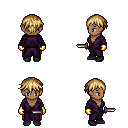
a pixel art fantasy rpg character, female body template, human, dark skin, purple robe, red pants, blonde short bangs hairstyle, gold gloves, black shoes, dagger, four views (front, back, left, right), 2x2 character sprite sheet, small pixel art, hard edges, no anti-aliasing